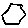
Label: hexagon